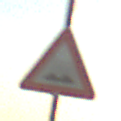
Verkehrszeichen: UnebeneFahrbahn
Umgebung: Outdoor, Nature
Tageszeit: SunriseSunset
Wetter: PartlyCloudy
Licht: Natural
Jahreszeit: NotSpecified
Kontrast: HighContrast